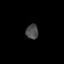
Tissue: skin
Cell type: T cells
Senescence score: 0.6936
Nuclear area (px): 179
Mean DAPI intensity: 74.564